Question: I am trying to give style to the textbox but its now working.This is what i have done so far.
'''
<div class="modal fade" id="signin_modal">
<div class="modal-dialog">
<div class="modal-content">
<div class=" modal-header">
Create An Account
</div>
<div class="modal-body">
@using(Html.BeginForm())
{
<table class="signin_tbl">
<tr>
<td class="signin_txt"><h5>Email</h5></td>
<td>@Html.TextBox("Name", new { style=" height:70px; "} ) </td>
</tr>
<tr>
<td class="signin_txt">Password</td>
<td class="signin_tb" >@Html.TextBox("password") </td>
</tr>
</table>
}
</div>
'''
And this is what i am getting as output:

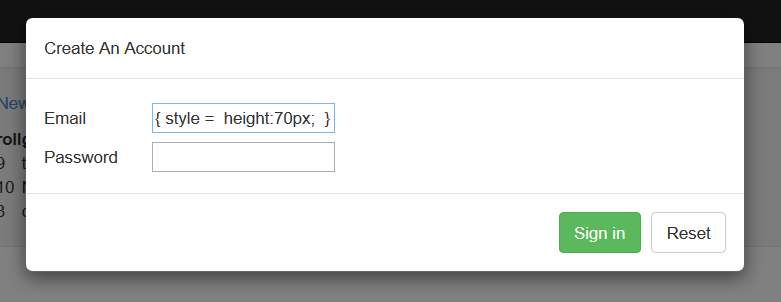
Answer: You must set textbox value to your value and followed by your html attribute like:
'''
@Html.TextBox("Name",[Value Or Null], new { @style=" height:70px; "} )
'''